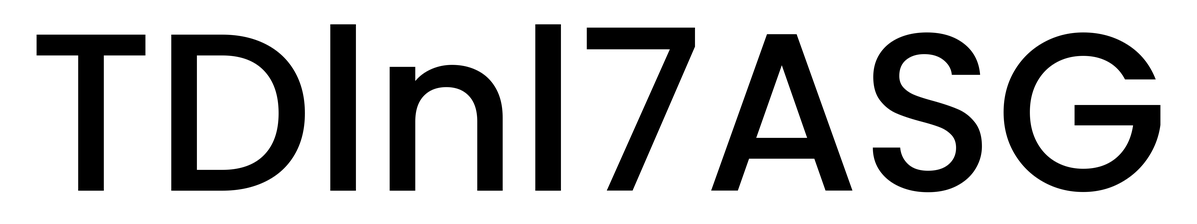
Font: Poppins-Medium